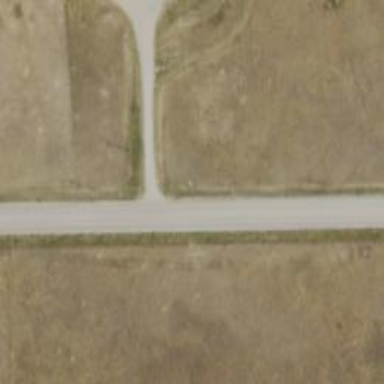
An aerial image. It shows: Driveway leading to service road.